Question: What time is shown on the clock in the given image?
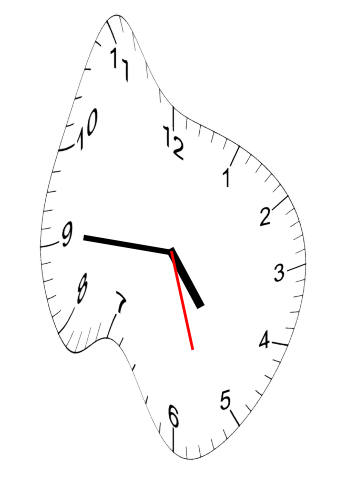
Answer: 04:45:27